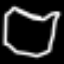
Label: octagon